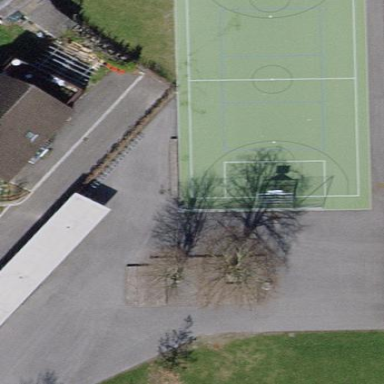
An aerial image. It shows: Multi-sport pitch for leisure activities.